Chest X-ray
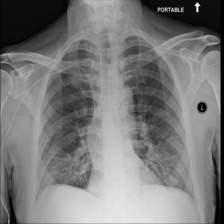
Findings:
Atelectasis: negative
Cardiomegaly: negative
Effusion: negative
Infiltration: positive
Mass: negative
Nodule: negative
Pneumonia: negative
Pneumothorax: negative
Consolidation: negative
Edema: negative
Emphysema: negative
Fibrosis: negative
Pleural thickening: negative
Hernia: negative